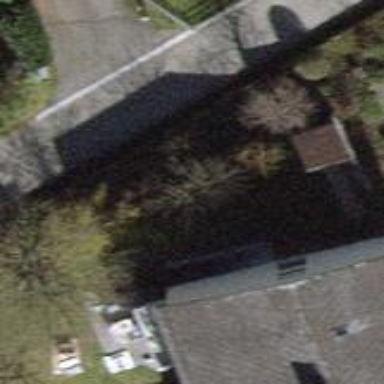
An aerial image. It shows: Building with tiled roof.